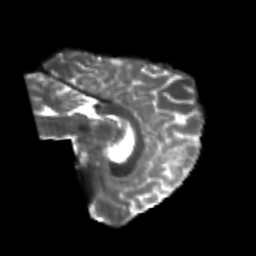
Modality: T2w
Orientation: sagittal
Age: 23
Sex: female
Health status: healthy
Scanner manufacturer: philips
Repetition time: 7.388 s
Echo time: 0.08599 s